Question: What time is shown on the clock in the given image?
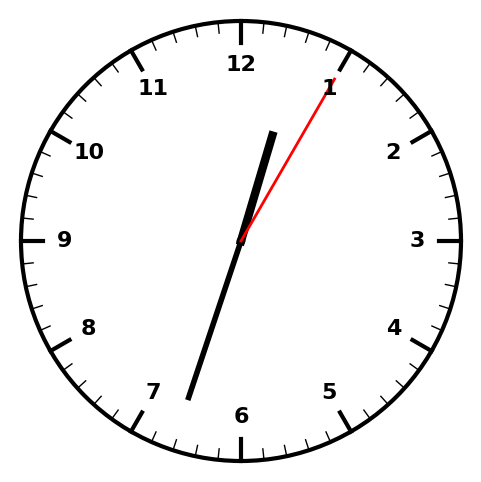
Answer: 12:33:05